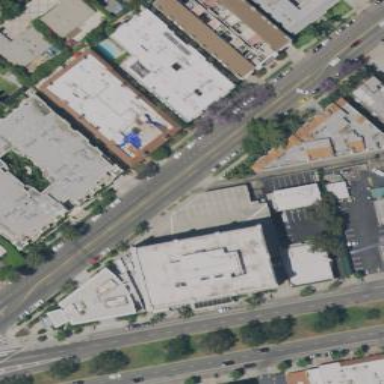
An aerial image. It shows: Commercial building.